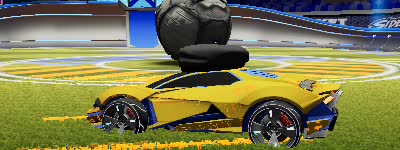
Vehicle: werewolf